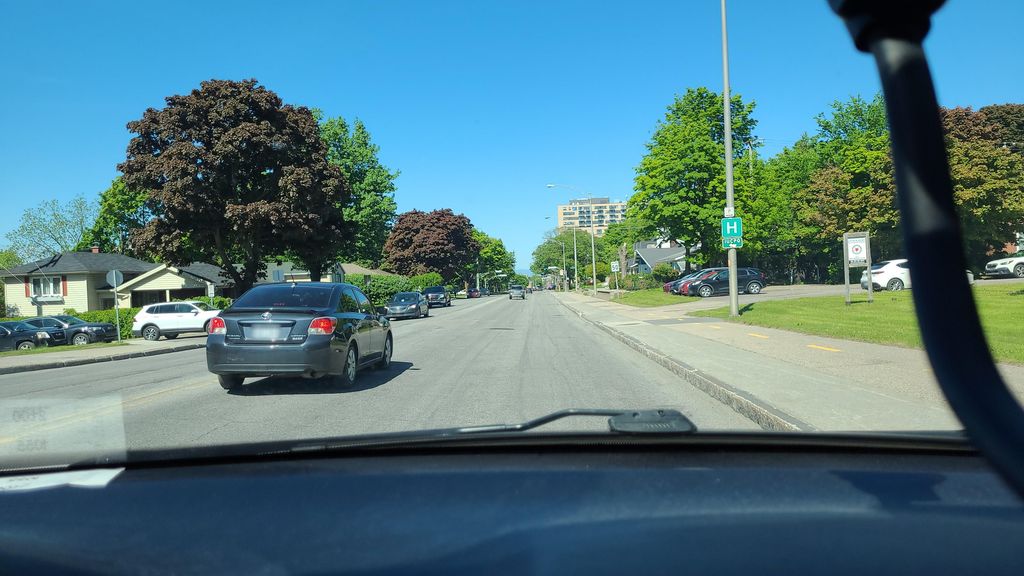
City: quebec_city